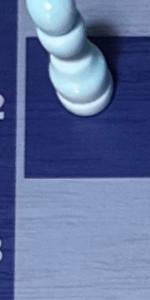
Label: Empty